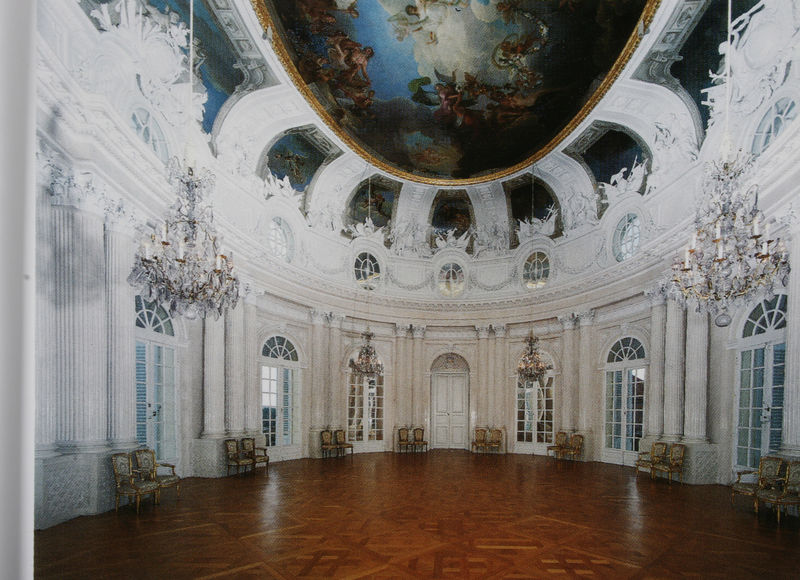
Titel: Weißer Saal
Künstler: Johann Friedrich Weyhing
Standort: Stuttgart
Institution: Schloss Solitude
Schlagwörter: blau, gemälde, himmel, weiß, wolken, grün, braun, fenster, frankreich, glas, holz, lampen, licht, lichter, marmor, raum, stuhl, stühle, säule, säulen, tür, zeichen, zimmer, schloss, ball, malerei, ornament, alt, wand, architektur, barock, rahmen, sockel, möbel, spiegel, boden, gold, reich, sessel, decke, klassizismus, rokoko, oval, rund, engel, bilder, italien, türen, fußboden, parkett, tanzsaal, sprossenfenster, türe, pilaster, saal, kuppel, holzboden, glanz, verzierung, wandmalerei, glänzen, kerzen, kronleuchter, leuchter, lüster, stuck, halle, pakett, foto, fotografie, gewölbe, lehnstuhl, palast, rundfenster, groß, kapitelle, kapitell, photo, wappen, kehle, kristall, götter, rundbögen, hmmel, kanneluren, mobiliar, deckengemälde, fresko, basis, zier, einblick, prunk, vorlagen, putten, korinthisch, putti, fresco, kandelaber, klassisch, gebälk, palais, versailles, deckenmalerei, rundbogenfenster, ordnung, sockelzone, zahnschnitt, perspektivisch, säulenschaft, säulenschäfte, inenraum, schilde, kanelluren, korinthische kapitelle, schönbrunn, glass, ballsaal, gekehlt, ovalfenster, deckenbild, st. petersburg, deckenfresco, saaö, parket, paarweise, kannellur, hohlkehle, bemalungen, fenstertüren, holzböden, cremeweiss, bekrünung, halsäulen, kannelliert, korinthisierend, lehnstühle, parkettbpden, rundbogentüre, stuhlpaare, bäsch, stuhlp, boden holt, offener himmel